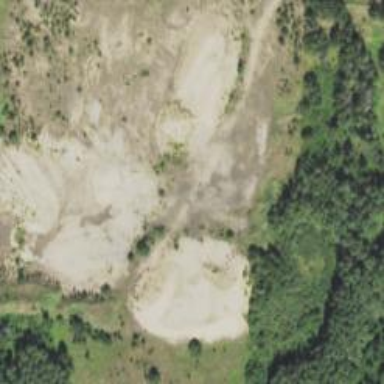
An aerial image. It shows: Quarry area rich in sand and gravel resources.